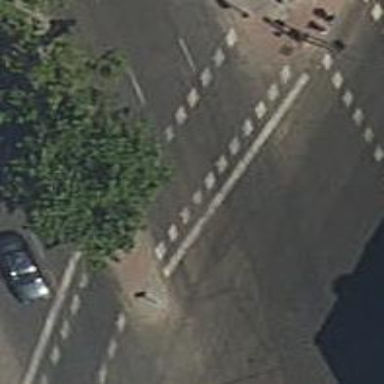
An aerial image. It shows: Zebra crossing with traffic signals. The crossing is marked by traffic lights.